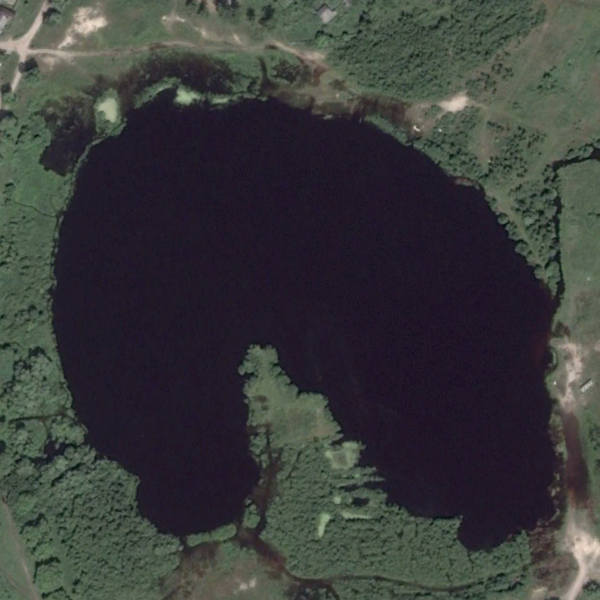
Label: Pond